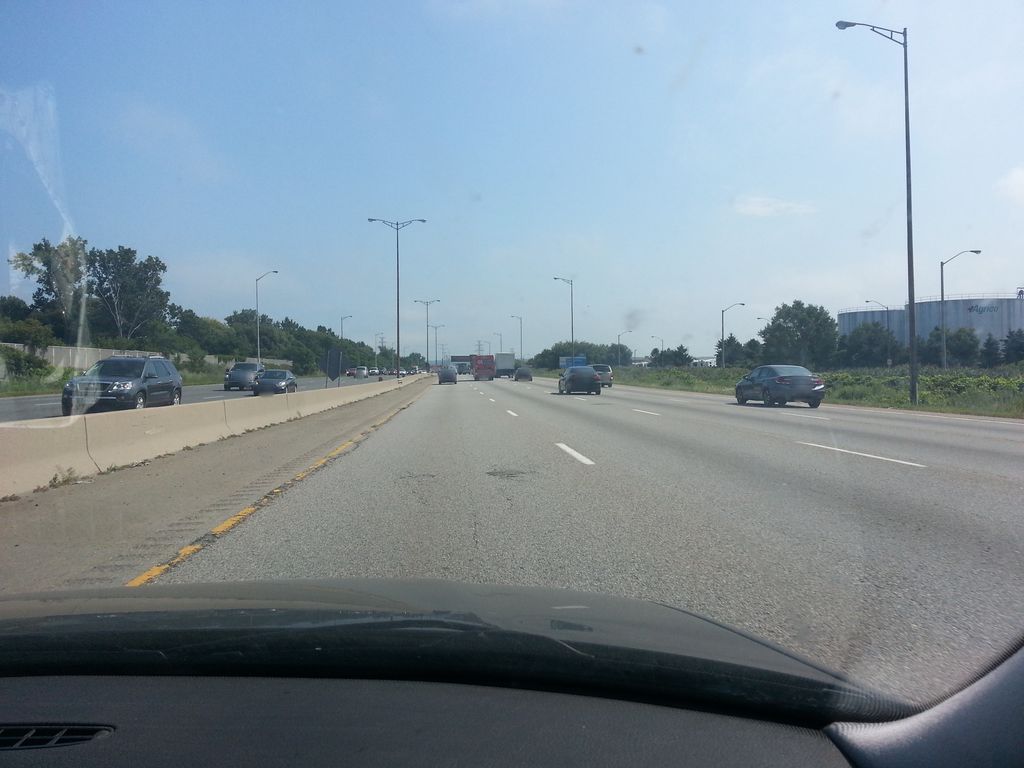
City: hamilton